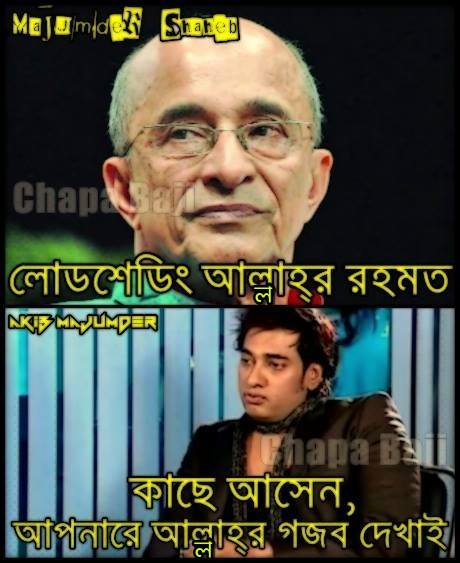
Caption: লোডশেডিং আল্লাহর রহমত কাছে আসেন আপনারে আল্লাহর গজব দেখাই
Label: non-hate